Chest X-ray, AP view. Patient: 43 years old, sex M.
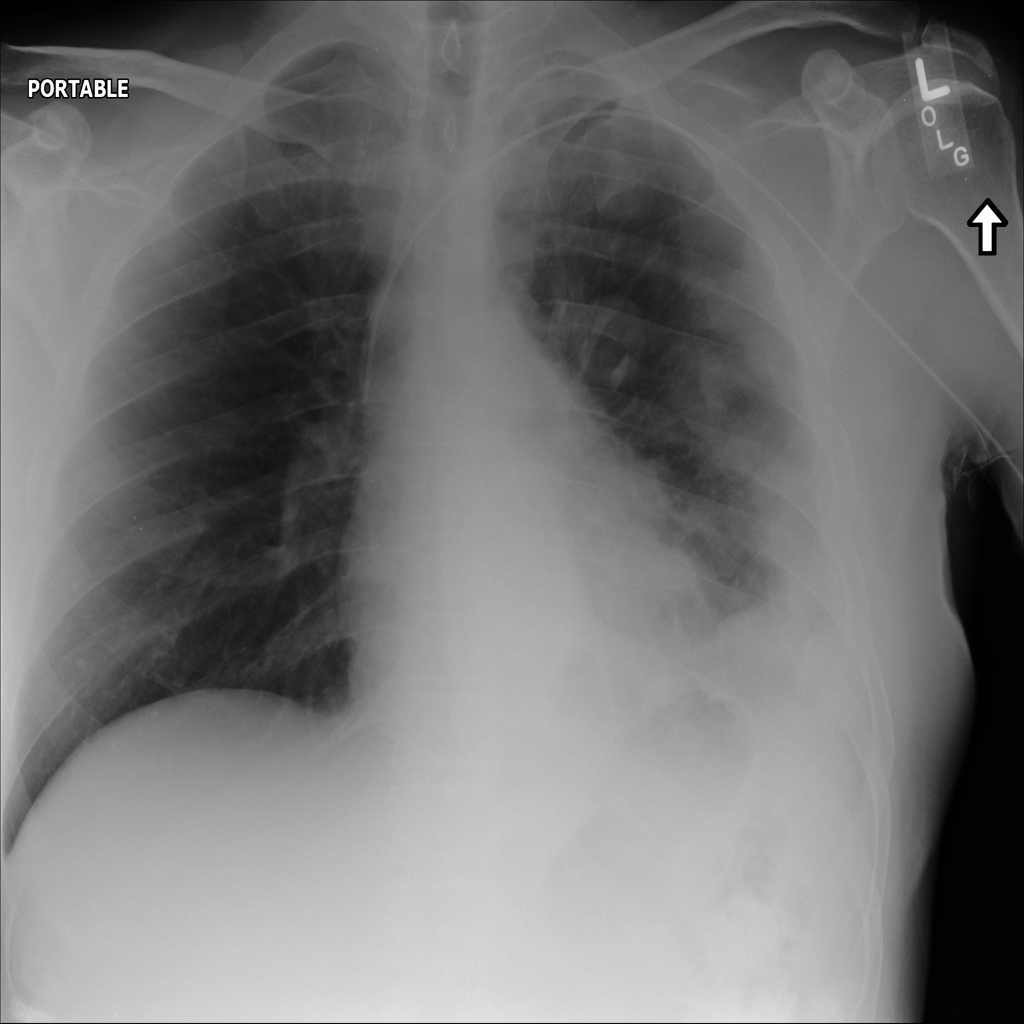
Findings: Nodule